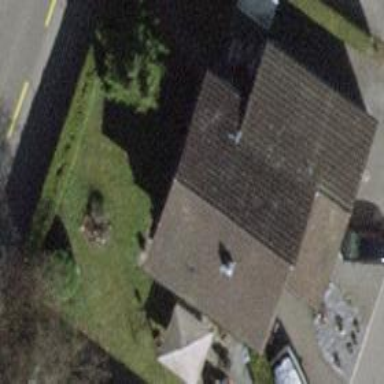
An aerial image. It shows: Pitched roof building.